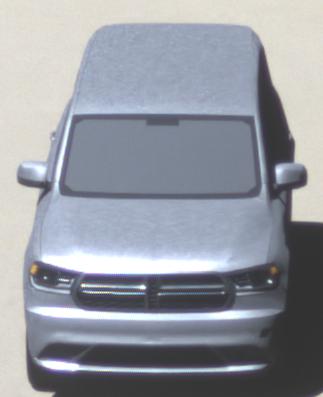
Make: Dodge
Model: Durango
Detailed model: Gen. 3
Model produced from: 2010
Doors: 5
Color: white
Road condition: dry road
Daytime: midday
Contrast: high contrast